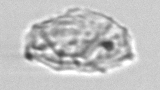
Label: detritus_transparent